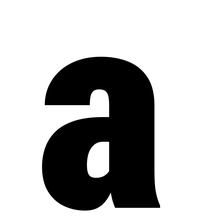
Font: Roboto_Condensed_Black